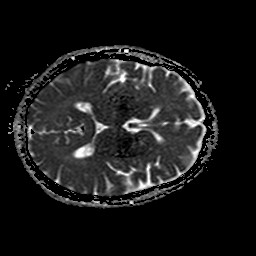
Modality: ADC
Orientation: axial
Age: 69
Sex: female
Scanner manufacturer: philips
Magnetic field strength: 1.5 T
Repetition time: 3.403 s
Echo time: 0.09411 s